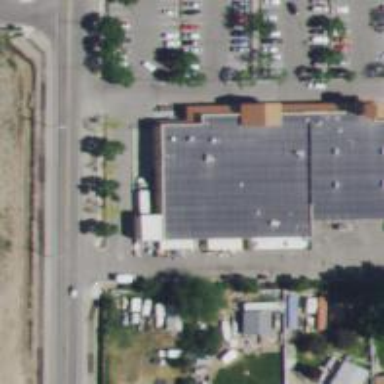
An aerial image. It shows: Supermarket.